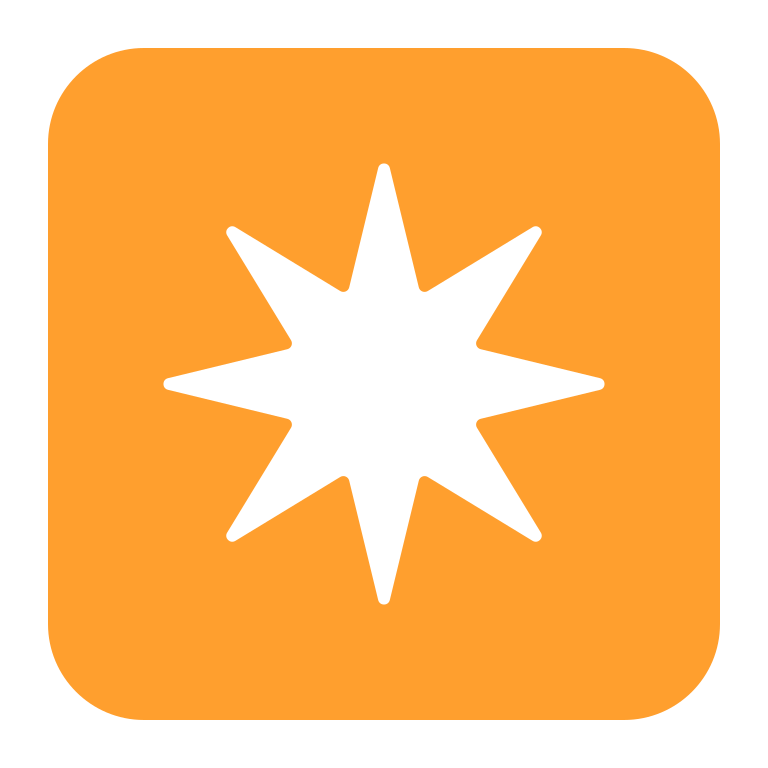
eight pointed star flat